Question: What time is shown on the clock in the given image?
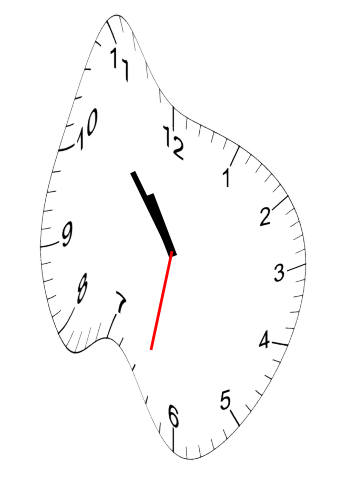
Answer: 10:53:32